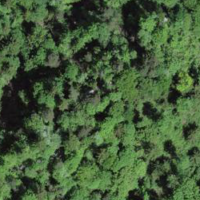
EUNIS habitat code: 41
Species observed at this site:
Bombus campestris
Brachypodium pinnatum
Melittis melissophyllum